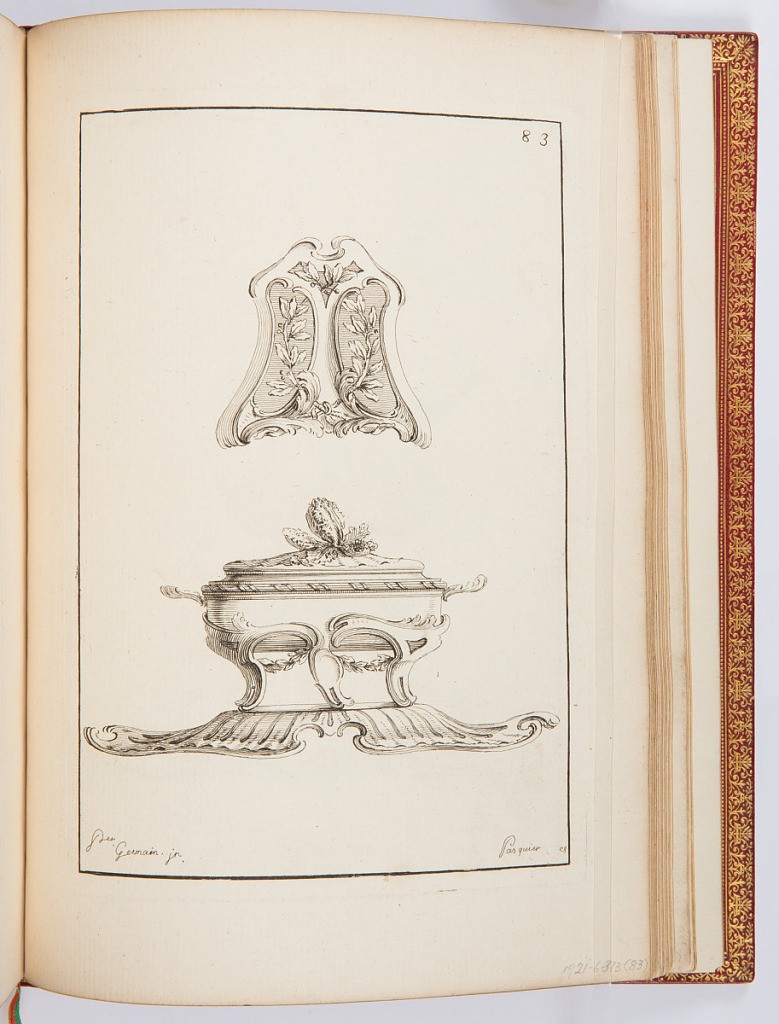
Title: Écuelle
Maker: Pierre Germain, French, 1703 - 1783
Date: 1748
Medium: Etching on laid paper
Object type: Print
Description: Design for an elevated, covered bowl decorated with ornament motifs including a vegetal finial and scalloping on the lid, a band of bound reed at the rim, handles, rinceaux, garlands, and scrolls on the body, and fluted scalloping at the base. The plate is signed and numbered.